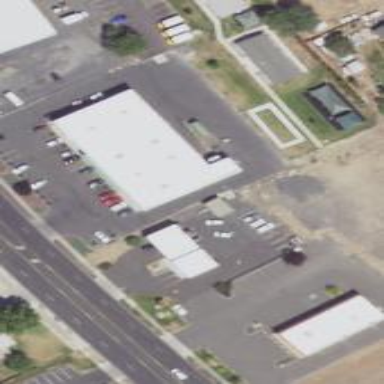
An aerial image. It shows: Variety store located inside building.